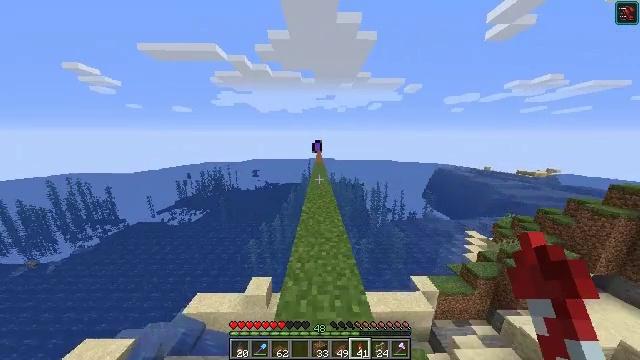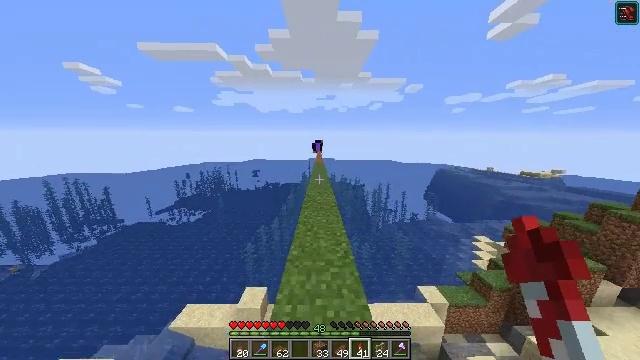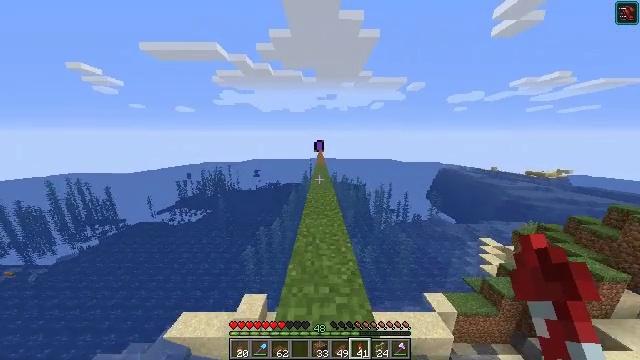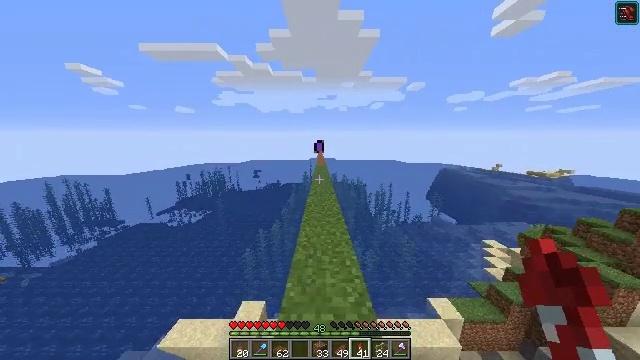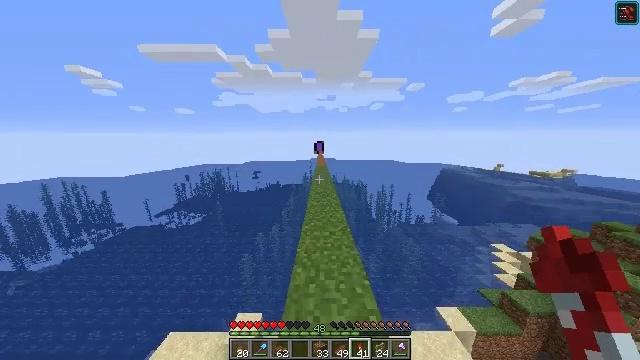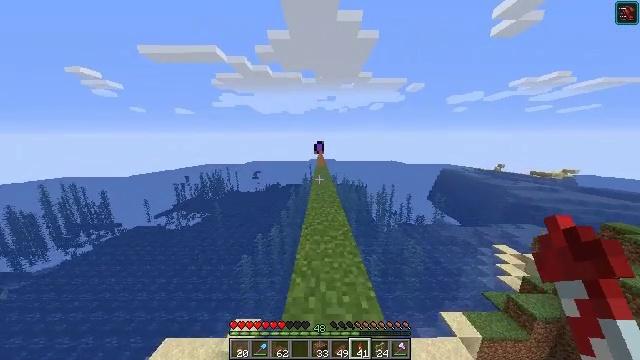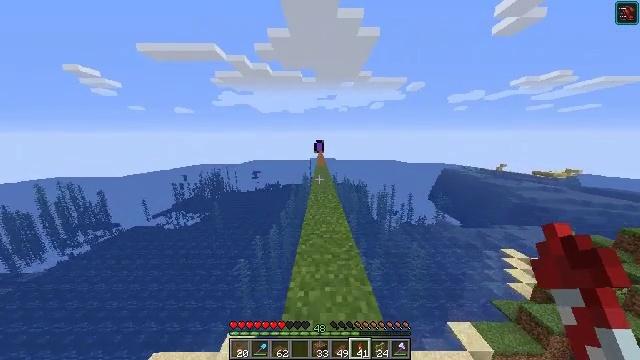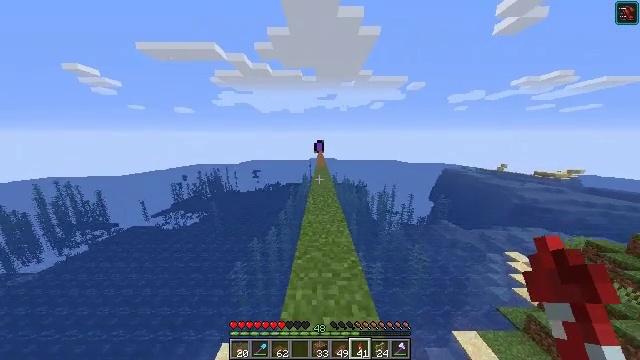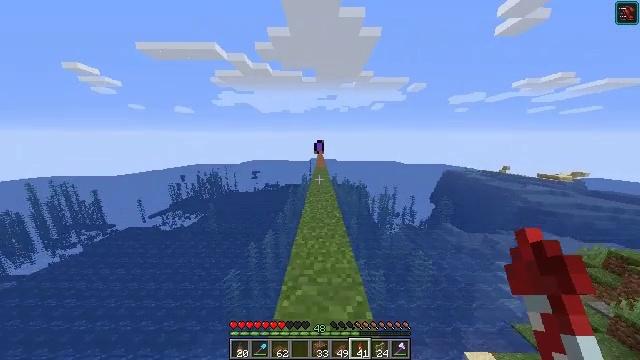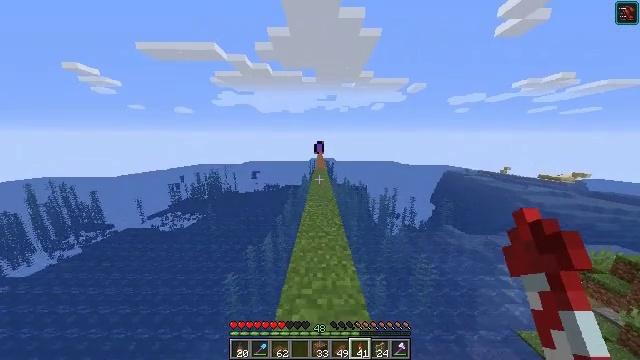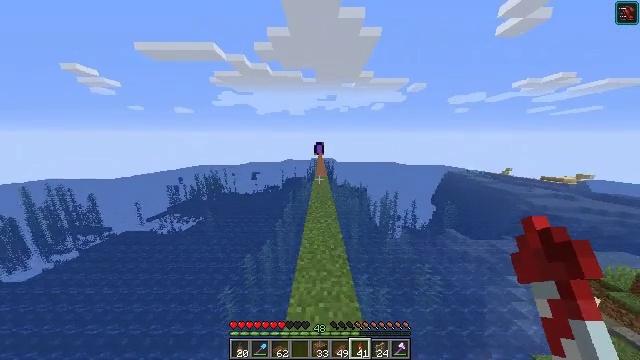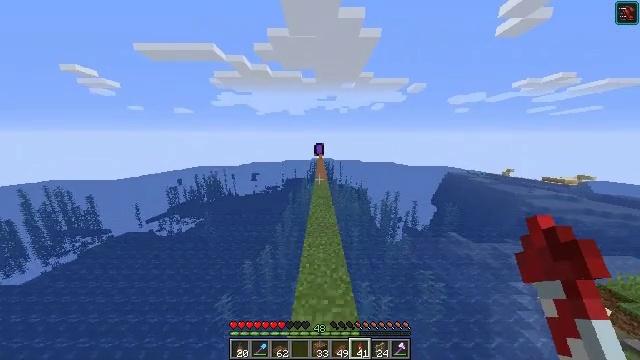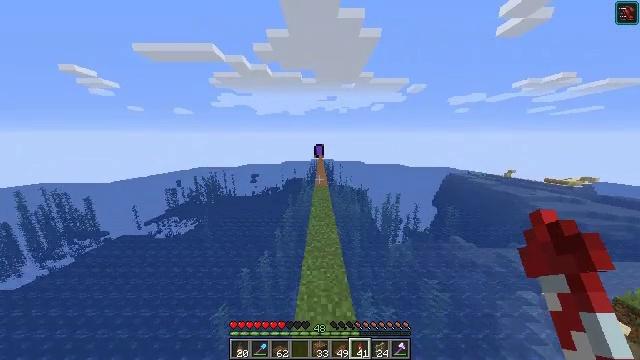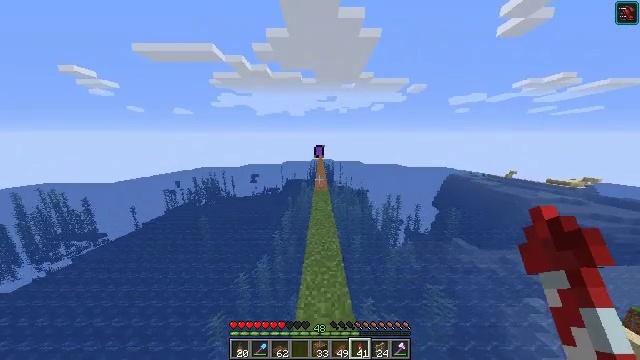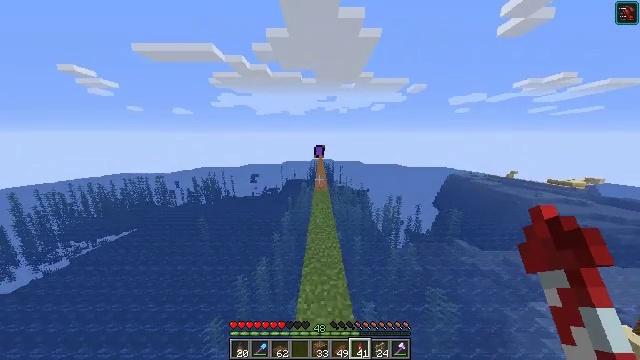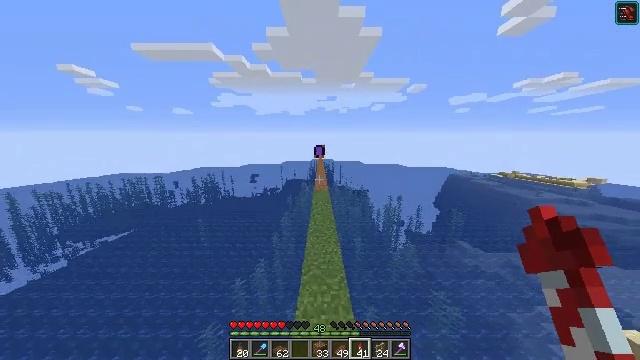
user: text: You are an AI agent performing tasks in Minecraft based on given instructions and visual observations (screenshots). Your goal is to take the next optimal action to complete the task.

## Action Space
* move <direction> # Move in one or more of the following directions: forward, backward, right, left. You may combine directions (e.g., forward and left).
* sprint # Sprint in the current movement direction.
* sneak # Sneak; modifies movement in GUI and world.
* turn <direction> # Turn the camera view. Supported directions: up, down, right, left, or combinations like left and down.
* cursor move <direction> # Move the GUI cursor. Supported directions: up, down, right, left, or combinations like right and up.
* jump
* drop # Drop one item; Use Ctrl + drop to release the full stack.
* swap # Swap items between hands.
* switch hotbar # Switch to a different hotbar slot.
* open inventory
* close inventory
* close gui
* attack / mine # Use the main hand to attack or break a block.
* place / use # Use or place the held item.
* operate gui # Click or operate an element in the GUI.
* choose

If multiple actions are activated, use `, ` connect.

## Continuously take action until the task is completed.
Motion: motion action
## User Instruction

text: Attack the spruce slab to remove it.
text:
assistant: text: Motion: move forward
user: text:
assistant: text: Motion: move forward
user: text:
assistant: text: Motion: move forward
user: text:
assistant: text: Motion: move forward
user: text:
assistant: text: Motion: move forward
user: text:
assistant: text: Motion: move forward
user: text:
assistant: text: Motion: move forward
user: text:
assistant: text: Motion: move forward
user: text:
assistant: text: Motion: move forward, jump
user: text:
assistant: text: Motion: move forward, jump
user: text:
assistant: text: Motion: move forward, jump
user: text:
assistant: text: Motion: move forward, jump
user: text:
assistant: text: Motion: move forward, jump
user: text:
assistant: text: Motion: move forward, jump
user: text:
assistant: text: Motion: move forward, jump
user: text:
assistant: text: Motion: move forward, jump
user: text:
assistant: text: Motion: move forward, jump
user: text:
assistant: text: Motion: move forward, jump
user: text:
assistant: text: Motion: move forward, jump
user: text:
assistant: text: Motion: move forward, jump
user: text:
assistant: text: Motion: move forward, jump
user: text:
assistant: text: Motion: move forward, jump
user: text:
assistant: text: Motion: move forward, jump
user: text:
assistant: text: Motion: move forward, jump
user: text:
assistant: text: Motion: move forward, jump
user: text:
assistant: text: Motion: move forward, jump
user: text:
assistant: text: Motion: move forward, jump
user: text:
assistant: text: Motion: move forward, jump
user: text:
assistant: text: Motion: move forward, jump
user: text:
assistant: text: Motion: move forward